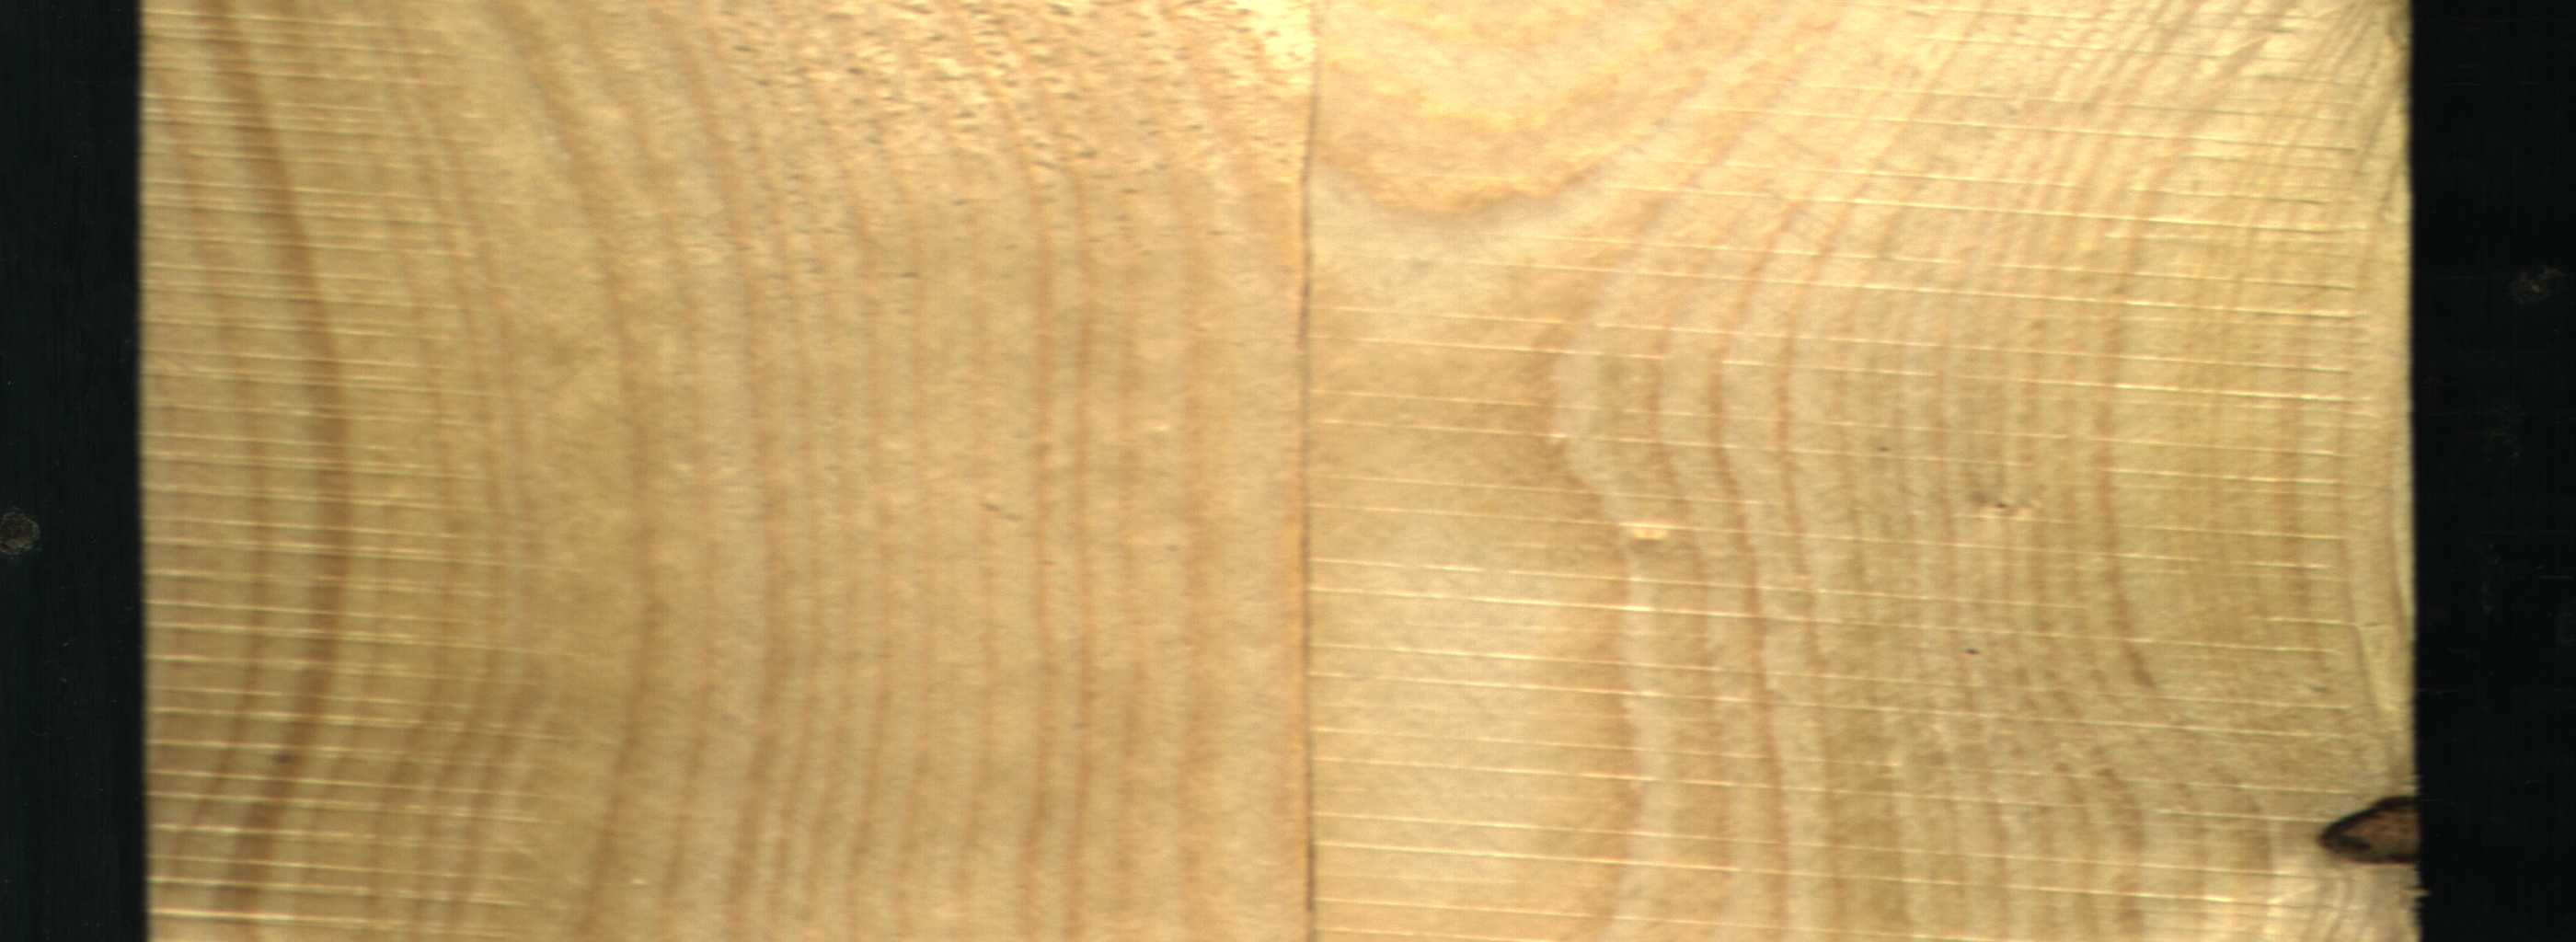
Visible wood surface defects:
Dead_Knot